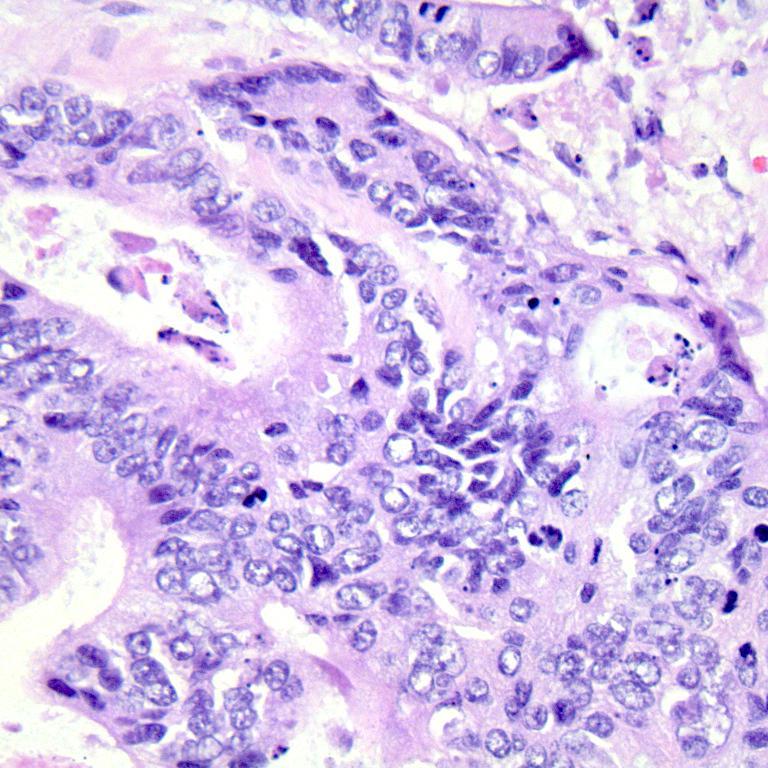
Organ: colon
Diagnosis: adenocarcinomas